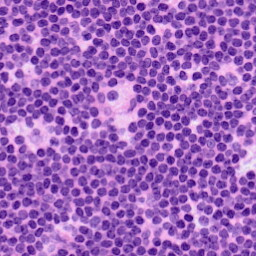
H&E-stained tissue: LymphNode